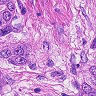
Metastatic tissue present: yes